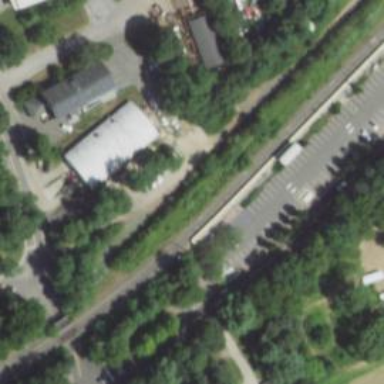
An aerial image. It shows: Abandoned railway siding.